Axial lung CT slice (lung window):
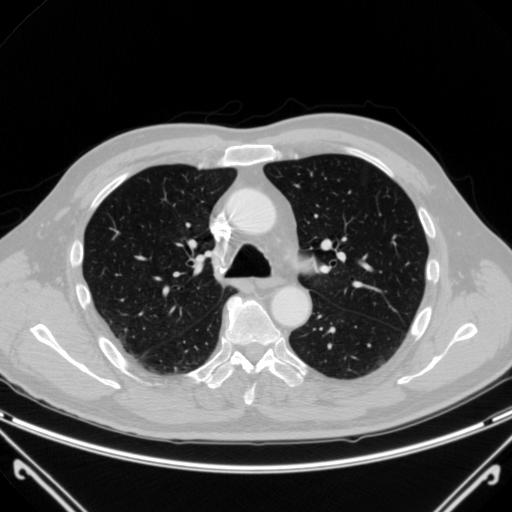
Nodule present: no